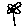
Label: flower